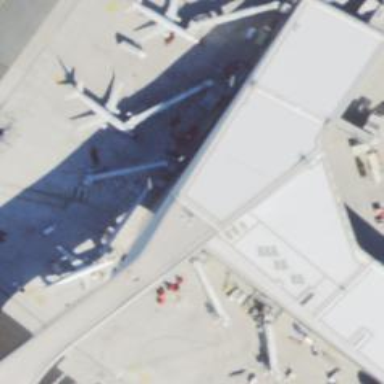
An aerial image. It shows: Airport gate.